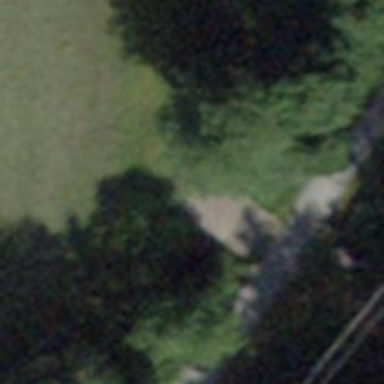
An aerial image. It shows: Track road on bridge.